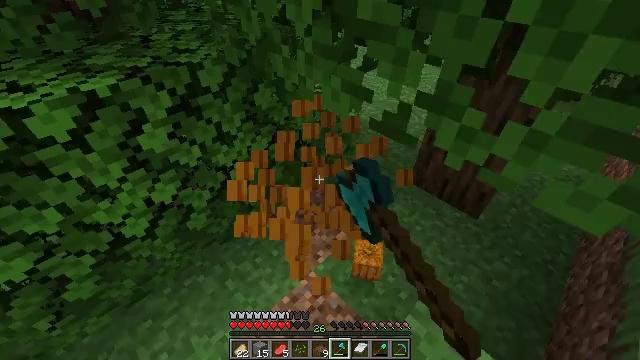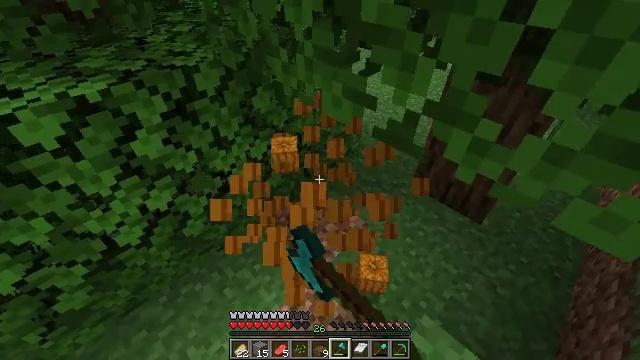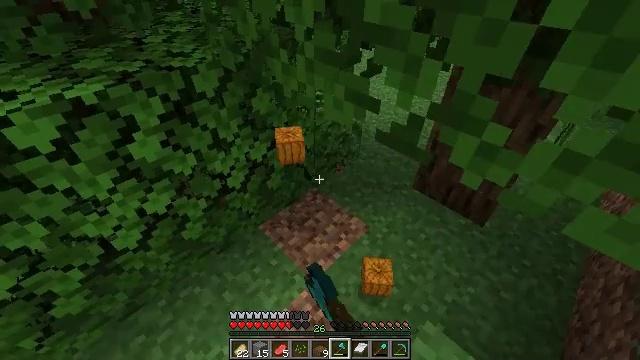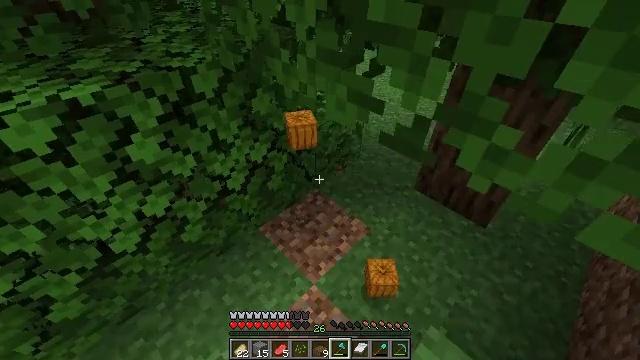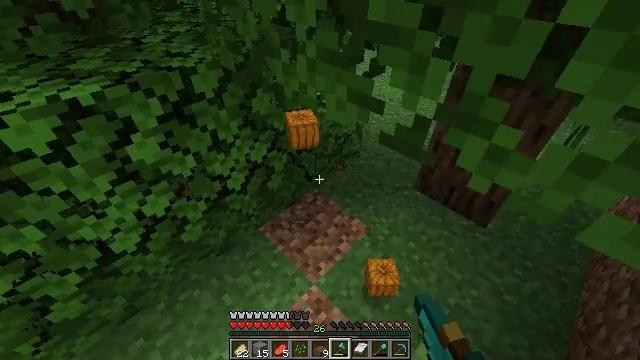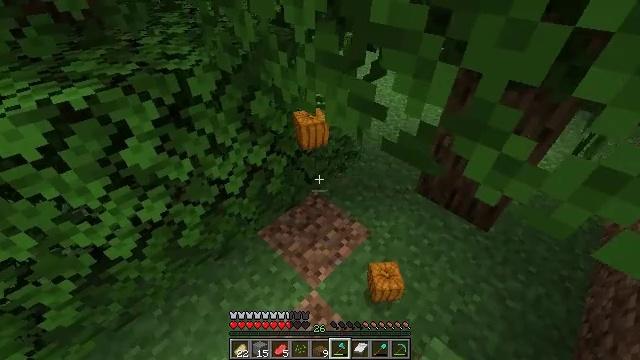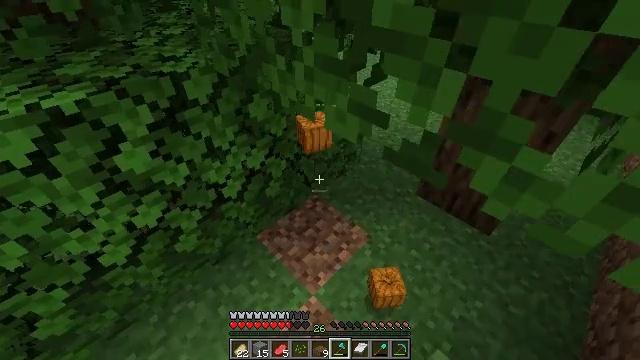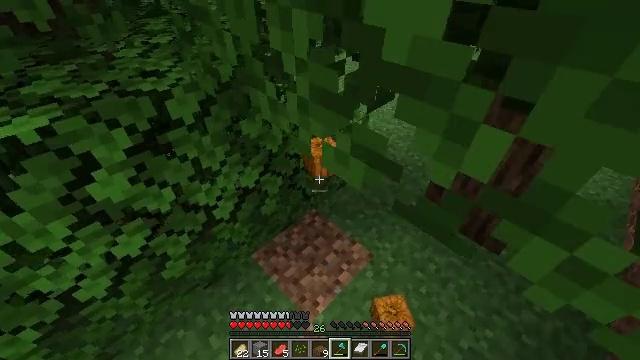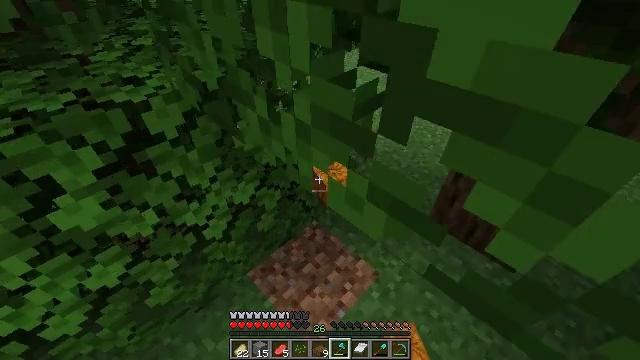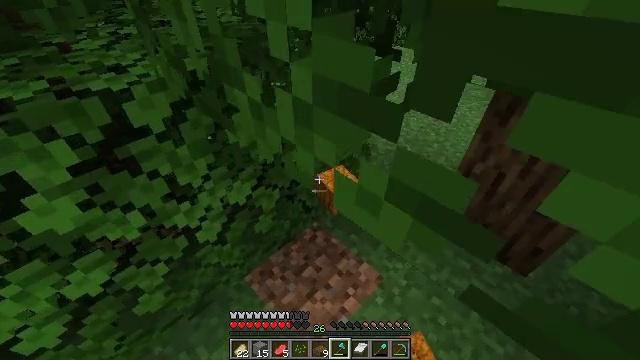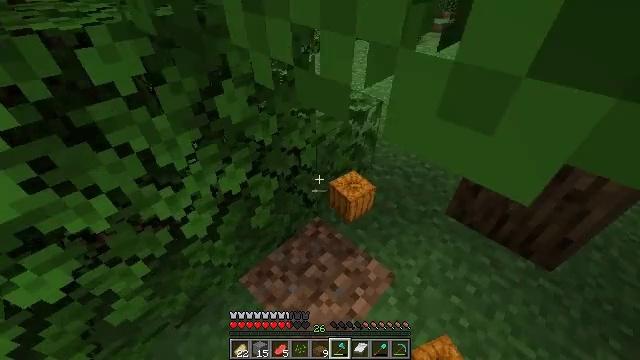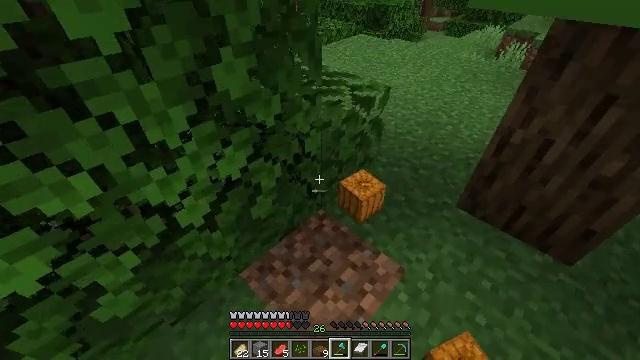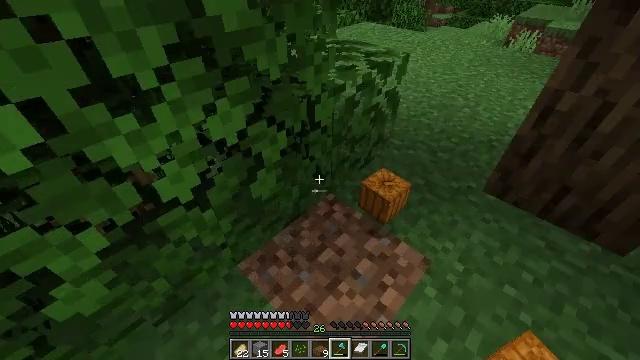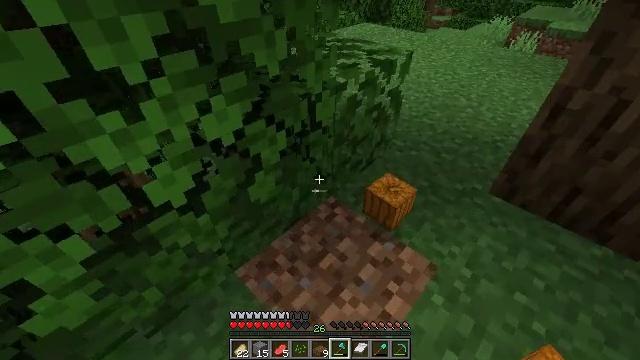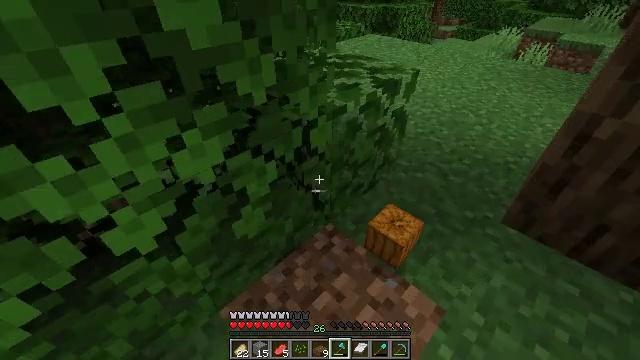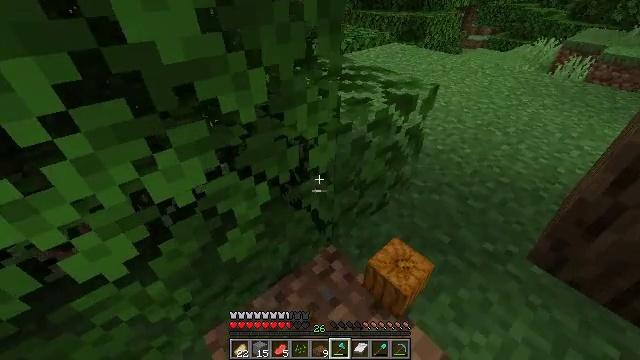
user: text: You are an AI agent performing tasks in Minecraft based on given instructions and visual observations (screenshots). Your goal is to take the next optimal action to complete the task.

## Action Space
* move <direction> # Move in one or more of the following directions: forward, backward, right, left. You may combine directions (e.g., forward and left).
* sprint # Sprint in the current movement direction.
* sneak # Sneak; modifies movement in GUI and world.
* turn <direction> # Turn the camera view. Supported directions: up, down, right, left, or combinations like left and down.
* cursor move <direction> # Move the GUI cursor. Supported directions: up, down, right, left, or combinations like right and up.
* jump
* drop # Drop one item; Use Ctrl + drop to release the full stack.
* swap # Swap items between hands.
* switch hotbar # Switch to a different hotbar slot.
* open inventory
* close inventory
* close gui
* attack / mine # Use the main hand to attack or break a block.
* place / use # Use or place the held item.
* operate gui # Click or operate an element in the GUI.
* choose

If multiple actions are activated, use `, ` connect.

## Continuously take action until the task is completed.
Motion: motion action
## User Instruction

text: Combat the chicken.
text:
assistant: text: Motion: attack / mine
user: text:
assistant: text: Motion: attack / mine
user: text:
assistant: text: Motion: attack / mine
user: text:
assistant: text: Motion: attack / mine
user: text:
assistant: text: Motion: move forward
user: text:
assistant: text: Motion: move forward
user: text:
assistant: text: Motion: move forward
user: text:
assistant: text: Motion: move forward
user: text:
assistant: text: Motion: move forward
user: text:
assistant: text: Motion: move forward, turn right
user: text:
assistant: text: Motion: move forward
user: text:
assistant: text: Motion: move forward and move right
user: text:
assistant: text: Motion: move forward and move right
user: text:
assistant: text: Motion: move forward and move right, turn left and up
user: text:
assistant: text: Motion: move forward and move right, turn left and up
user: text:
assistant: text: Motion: move forward and move right, turn left and up
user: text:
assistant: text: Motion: move forward and move right, turn left and up
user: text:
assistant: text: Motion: move forward and move right, turn left
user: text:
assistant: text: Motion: move forward and move right, turn left and up
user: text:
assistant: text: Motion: turn left and up
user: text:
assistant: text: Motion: turn left and up
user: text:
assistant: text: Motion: turn left and up
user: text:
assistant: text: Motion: turn left and up
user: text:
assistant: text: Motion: turn left and up
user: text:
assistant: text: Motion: turn left and up
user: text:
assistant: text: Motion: turn left
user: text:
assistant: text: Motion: no_op
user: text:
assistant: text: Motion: no_op
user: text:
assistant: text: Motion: turn left
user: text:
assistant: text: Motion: turn left